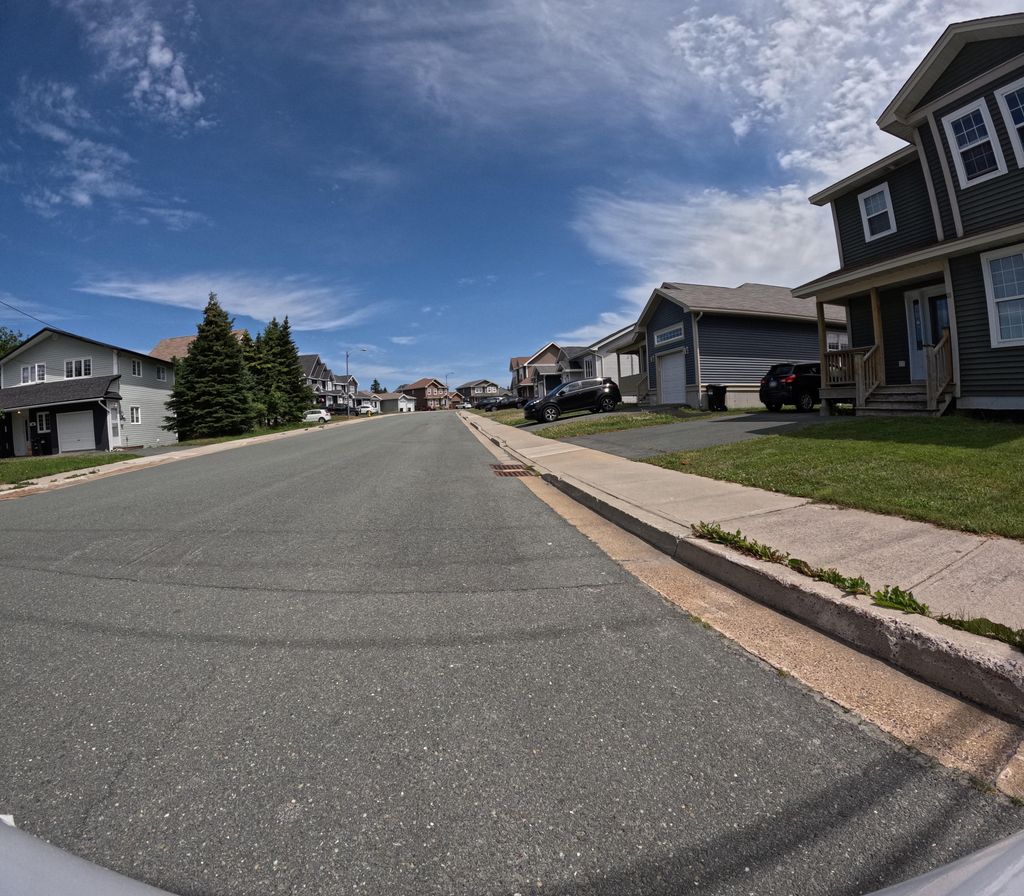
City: st_johns